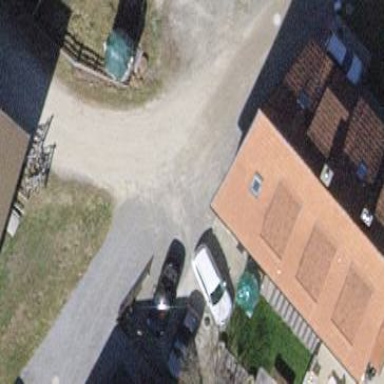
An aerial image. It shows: Semi-detached house with gabled roof.